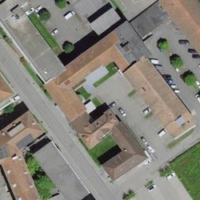
EUNIS habitat code: 54
Species observed at this site:
Grus grus